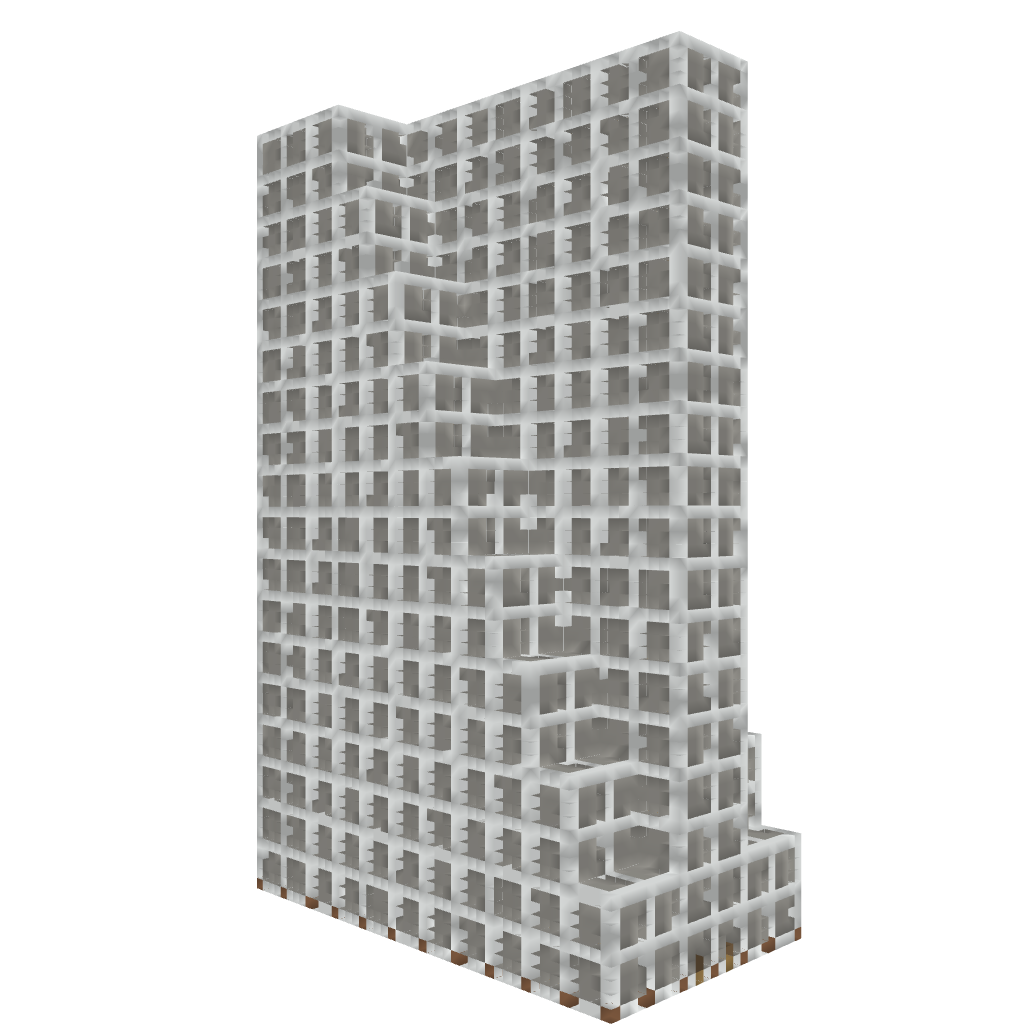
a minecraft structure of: Modern Skyscraper #2